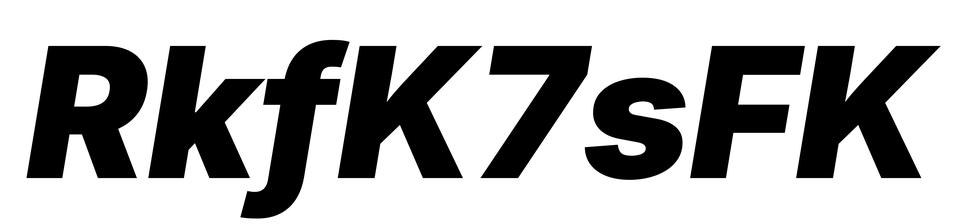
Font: Inter-Italic_Black_Italic